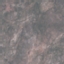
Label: HerbaceousVegetation